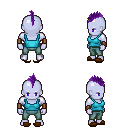
a pixel art fantasy rpg character, male body template, dark elf, purple skin, teal pirate shirt, teal pants, purple mohawk hairstyle, leather bracers, brown slippers, four views (front, back, left, right), 2x2 character sprite sheet, small pixel art, hard edges, no anti-aliasing